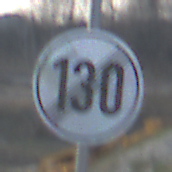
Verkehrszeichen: EndeGeschwindigkeit130
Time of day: SunriseSunset
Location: Outdoor (Suburban)
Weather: PartlyCloudy
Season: Winter
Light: Natural